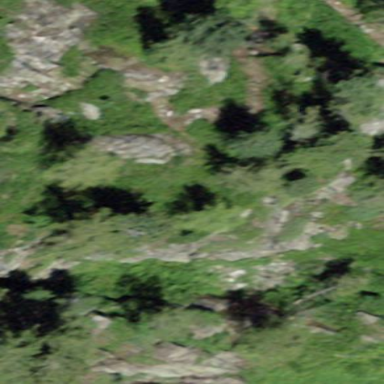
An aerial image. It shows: Forest area dominated by needle-leaved trees.